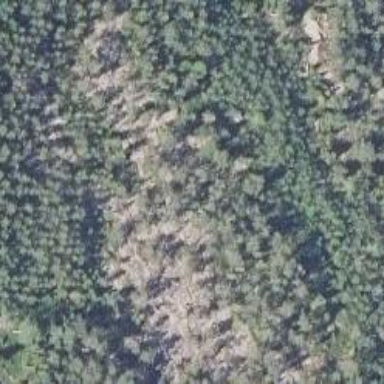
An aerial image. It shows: Landscape of bare rock.